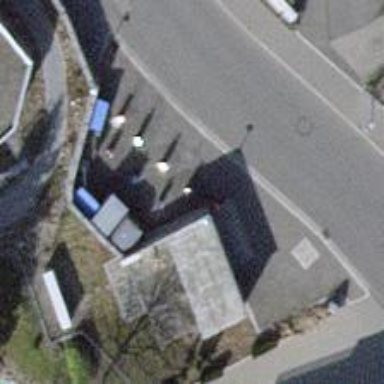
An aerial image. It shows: Recycling container for scrap metal.